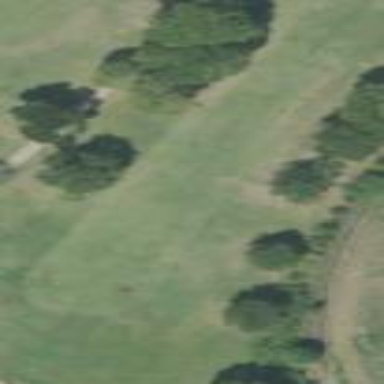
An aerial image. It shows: Scenic golf fairway.